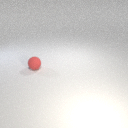
small red rubber sphere